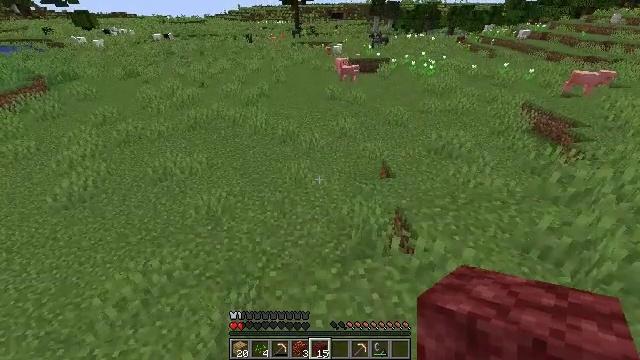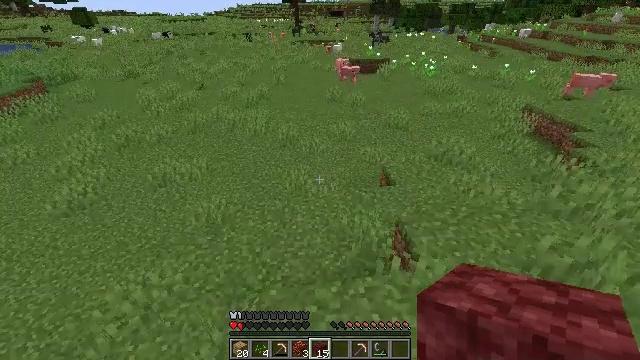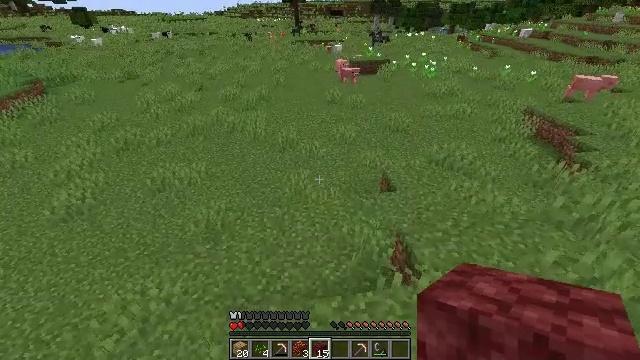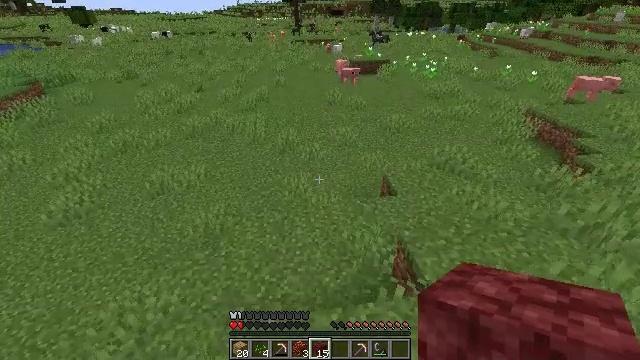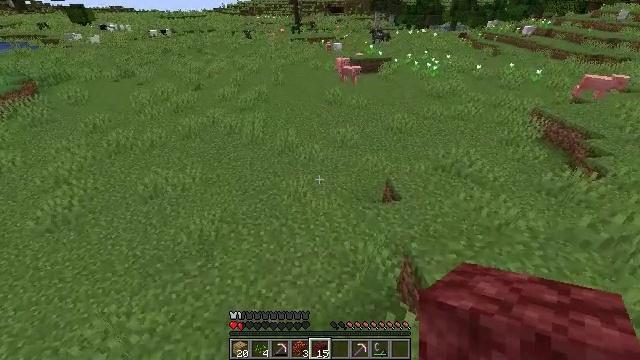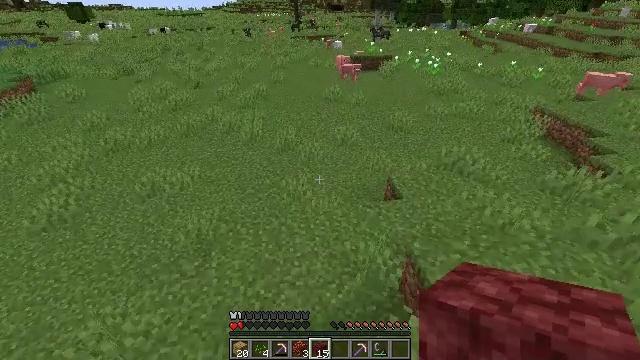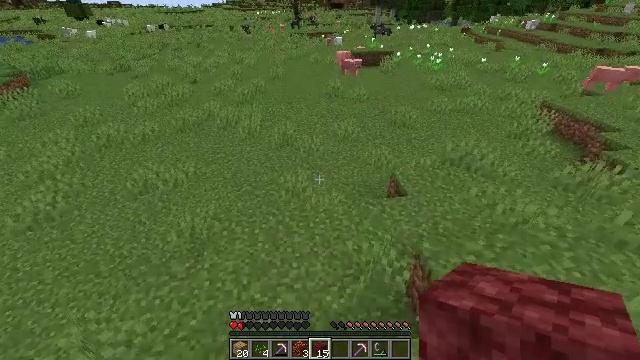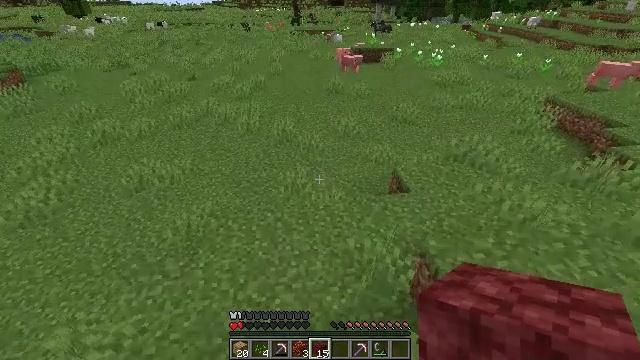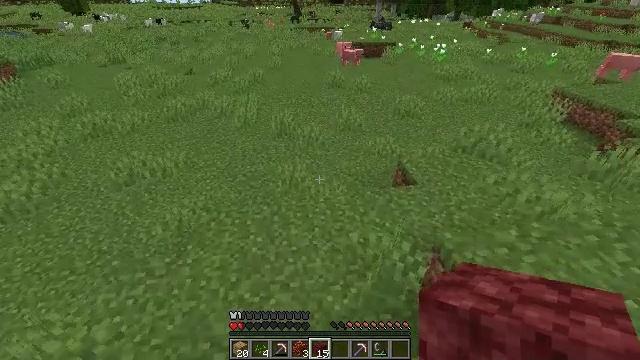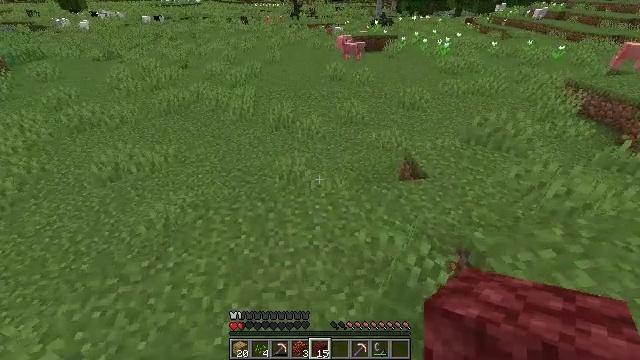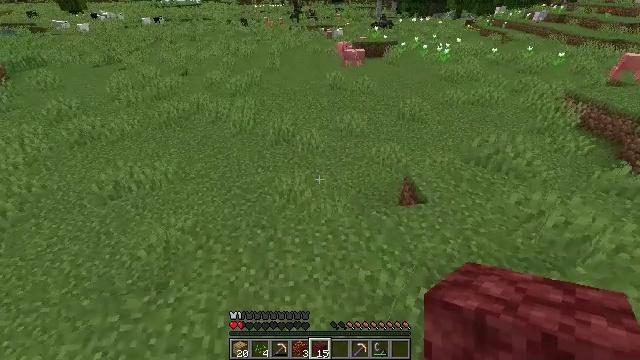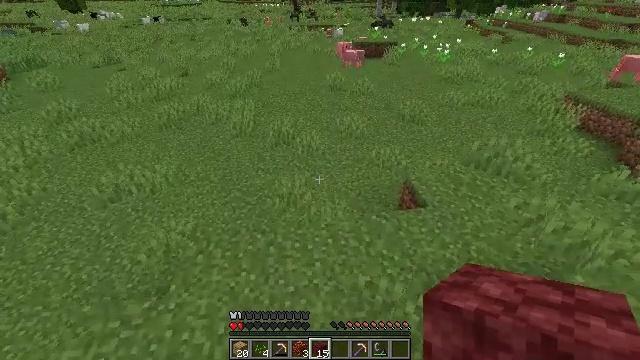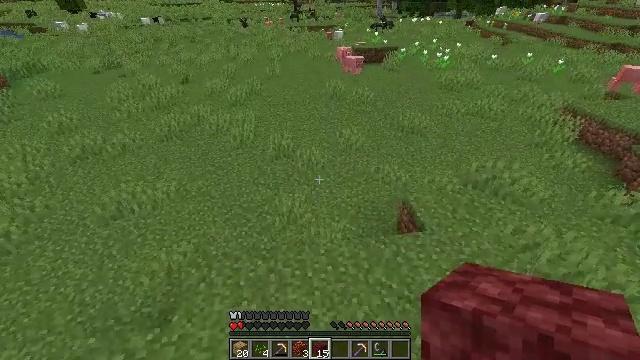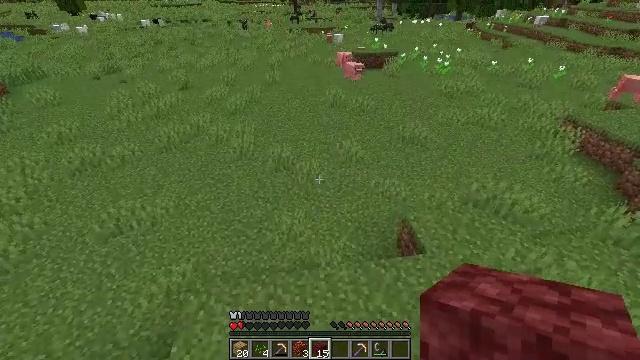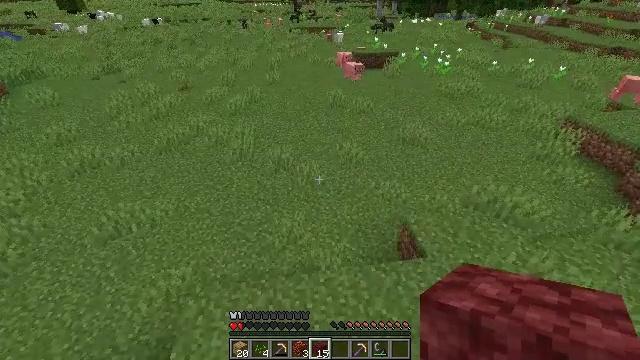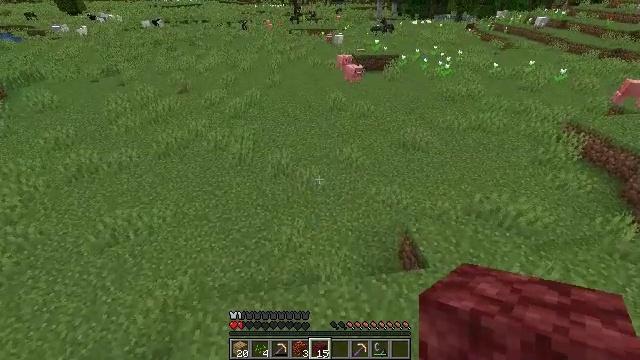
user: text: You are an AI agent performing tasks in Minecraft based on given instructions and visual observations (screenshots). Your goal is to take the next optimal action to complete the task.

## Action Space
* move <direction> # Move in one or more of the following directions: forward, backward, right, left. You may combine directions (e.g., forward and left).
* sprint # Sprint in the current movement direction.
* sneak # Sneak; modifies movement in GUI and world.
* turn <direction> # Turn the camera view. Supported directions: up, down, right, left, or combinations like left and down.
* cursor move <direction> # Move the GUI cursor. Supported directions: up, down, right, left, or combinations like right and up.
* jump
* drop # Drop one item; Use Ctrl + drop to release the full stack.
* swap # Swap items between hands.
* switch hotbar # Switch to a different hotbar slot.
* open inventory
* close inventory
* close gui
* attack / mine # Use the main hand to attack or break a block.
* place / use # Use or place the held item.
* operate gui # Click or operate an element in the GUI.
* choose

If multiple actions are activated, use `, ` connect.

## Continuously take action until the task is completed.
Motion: motion action
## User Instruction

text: Gather stone by using a pickaxe.
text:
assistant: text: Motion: move forward, jump
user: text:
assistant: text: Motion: move forward, jump
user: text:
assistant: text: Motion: move forward, jump
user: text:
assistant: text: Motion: move forward, jump
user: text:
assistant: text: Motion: move forward, jump
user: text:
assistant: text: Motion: move forward, jump
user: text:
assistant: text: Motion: move forward, jump
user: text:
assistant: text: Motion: move forward, jump
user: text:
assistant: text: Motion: move forward, jump
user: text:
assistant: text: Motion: move forward, jump
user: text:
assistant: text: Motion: move forward, jump
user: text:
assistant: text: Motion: move forward, jump
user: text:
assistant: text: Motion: move forward, jump
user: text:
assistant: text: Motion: move forward, jump
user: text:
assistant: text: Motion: move forward, jump
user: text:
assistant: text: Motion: move forward, turn up, jump
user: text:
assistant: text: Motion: move forward, turn right and up, jump
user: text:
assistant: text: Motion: move forward, turn right and up, jump
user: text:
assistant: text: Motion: move forward, turn right, jump
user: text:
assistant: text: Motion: move forward, jump
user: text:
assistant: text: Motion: move forward, jump
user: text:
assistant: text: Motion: move forward, jump
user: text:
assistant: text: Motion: move forward, jump
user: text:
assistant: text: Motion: move forward
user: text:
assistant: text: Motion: move forward
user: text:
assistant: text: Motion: move forward
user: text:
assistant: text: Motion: move forward
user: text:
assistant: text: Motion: move forward
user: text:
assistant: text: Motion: move forward
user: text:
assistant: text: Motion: move forward